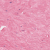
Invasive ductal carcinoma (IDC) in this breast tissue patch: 0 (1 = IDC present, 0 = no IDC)